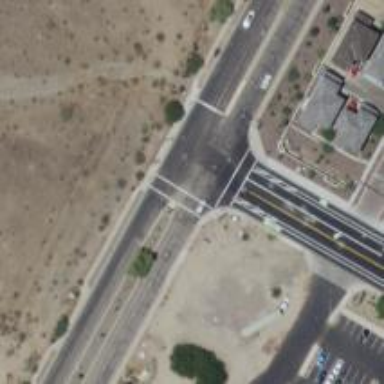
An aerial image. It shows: Solid stop line on the road.